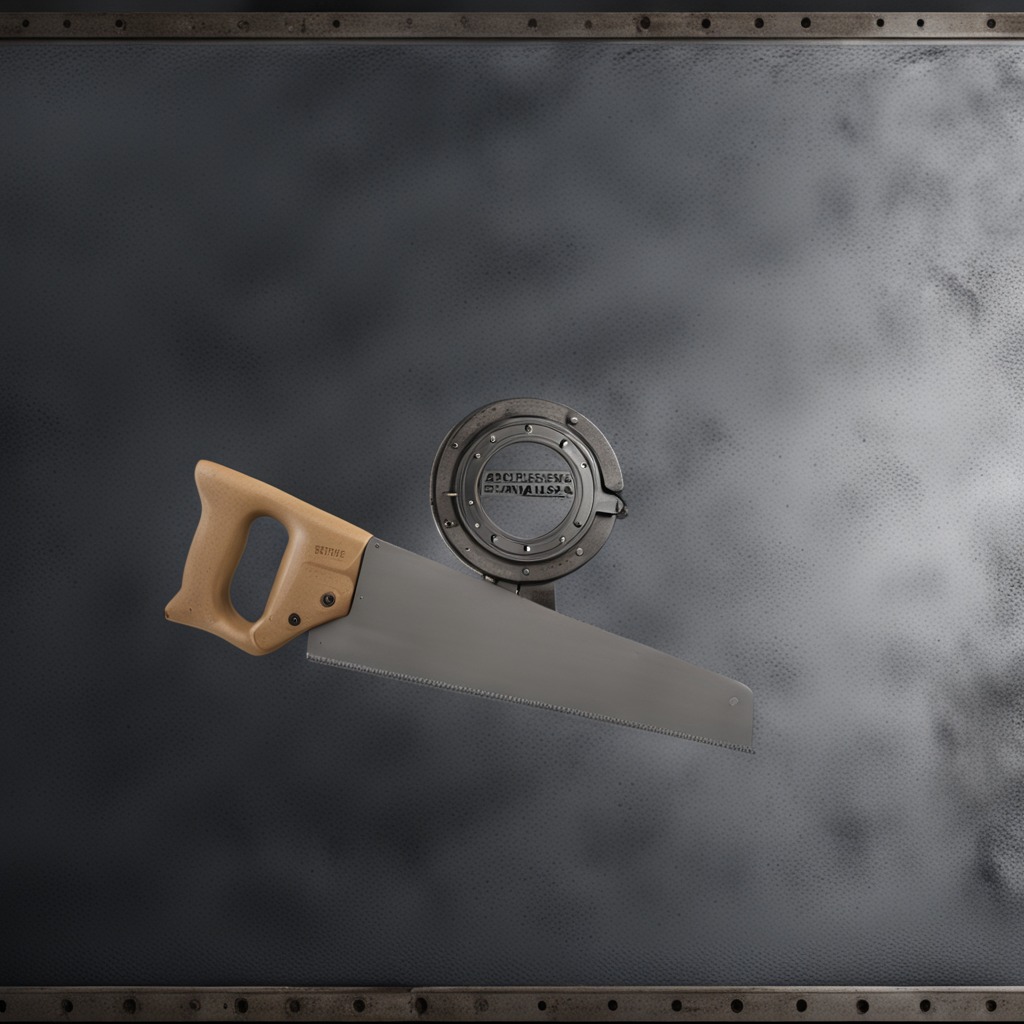
A metal saw lies on the cold steel table in a mining workshop.